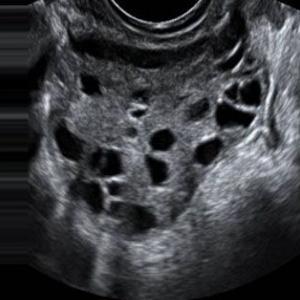
Label: infected